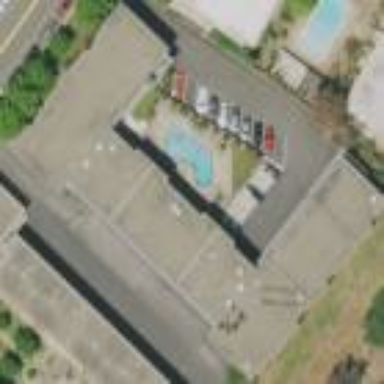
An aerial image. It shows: Residential building consisting of apartments.